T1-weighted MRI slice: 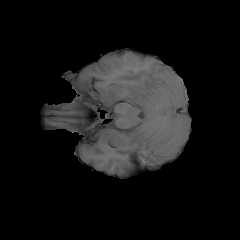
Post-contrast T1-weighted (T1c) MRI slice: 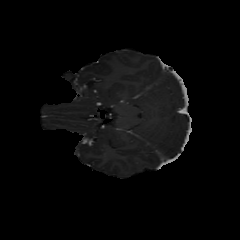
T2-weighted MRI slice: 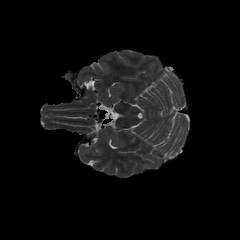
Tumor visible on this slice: no